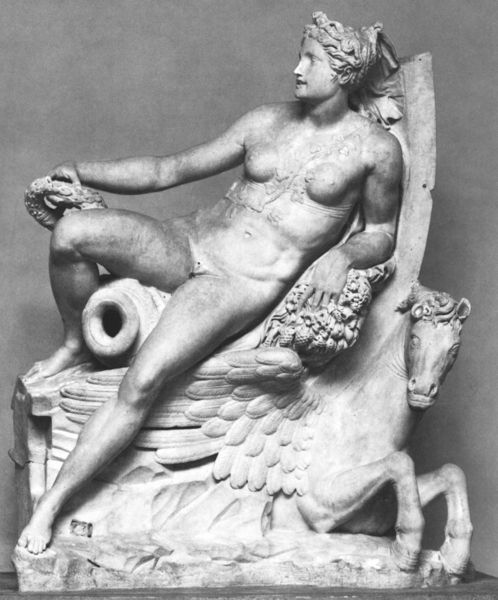
Titel: Parnaß-Quelle
Künstler: Bartolomeo Ammannati
Institution: Florenz, Bargello
Schlagwörter: feder, flügel, fuß, hand, haut, nackt, brust, frau, grau, stützen, arm, stein, tragen, hände, locken, fliegen, pferd, amphore, skulptur, statue, vase, hufe, mähne, brüste, liegen, lehnen, liegend, schönheit, loch, schwarzweiß, lorbeerkranz, göttin, griechisch, zeit, pegasus, liegt, siegeskranz, flügeln, nackedei, es, prgasus